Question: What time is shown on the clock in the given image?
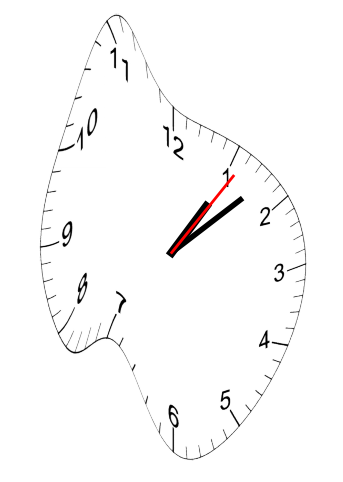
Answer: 01:08:06